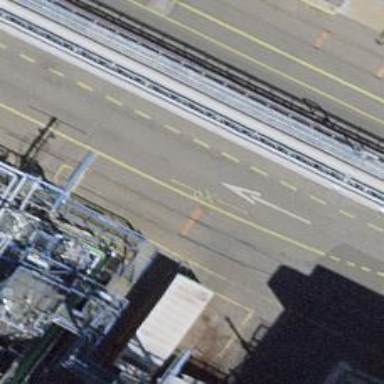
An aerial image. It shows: Railway switch.